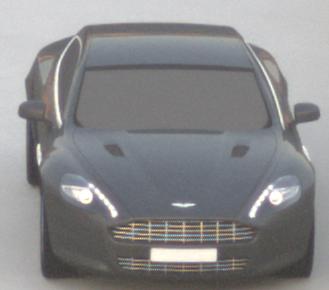
Make: Aston Martin
Model: Rapide
Detailed model: Rapide
Model produced from: 2010/03
Model produced until: 2013/07
Doors: 5
Color: gray
Road condition: dry road
Daytime: sunrise or sunset
Contrast: low contrast